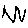
Label: zigzag